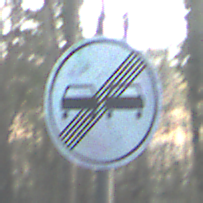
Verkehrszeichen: EndeUeberholverbot
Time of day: SunriseSunset
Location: Outdoor (Nature)
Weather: Clear
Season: Winter
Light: Natural